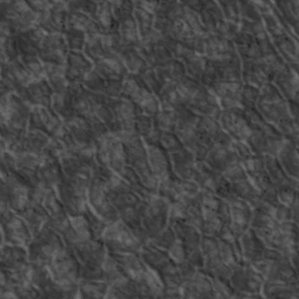
Label: non_frost